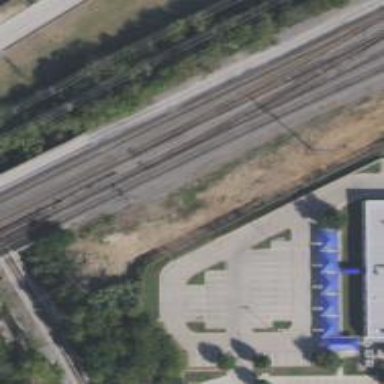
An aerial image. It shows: Railway track.